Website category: restaurant
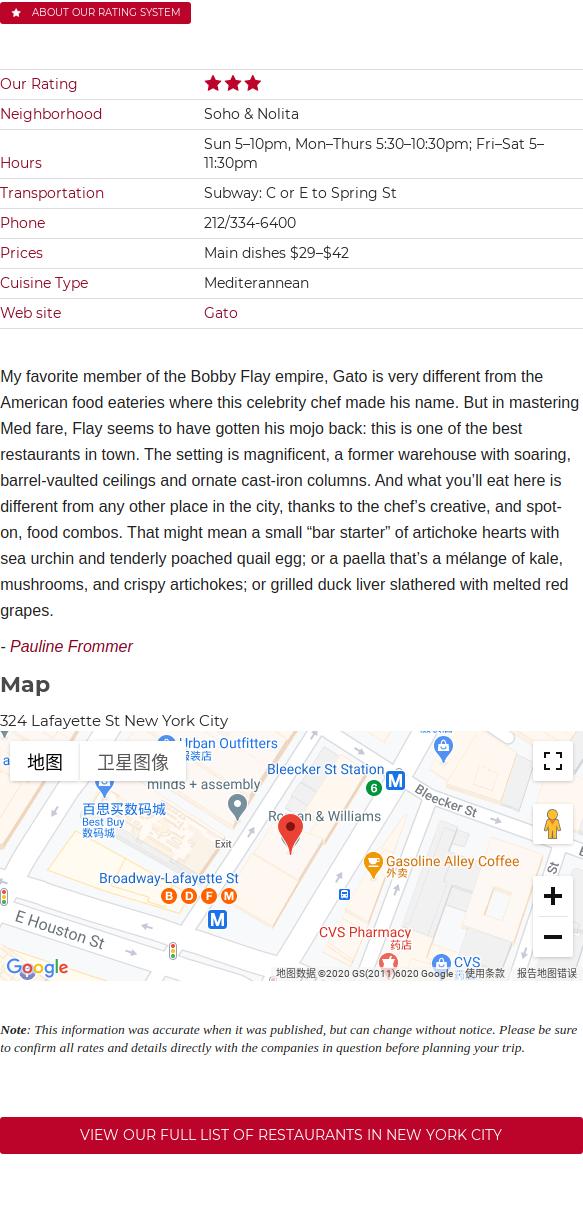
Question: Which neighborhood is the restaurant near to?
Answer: Soho & Nolita

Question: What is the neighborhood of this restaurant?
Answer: Soho & Nolita

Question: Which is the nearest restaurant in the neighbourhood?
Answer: Soho & Nolita

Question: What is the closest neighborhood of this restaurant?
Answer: Soho & Nolita

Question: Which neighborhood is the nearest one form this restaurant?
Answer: Soho & Nolita

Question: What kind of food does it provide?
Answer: Mediterannean

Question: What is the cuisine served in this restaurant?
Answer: Mediterannean

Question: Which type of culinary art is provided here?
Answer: Mediterannean

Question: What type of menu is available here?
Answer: Mediterannean

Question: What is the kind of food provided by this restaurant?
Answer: Mediterannean

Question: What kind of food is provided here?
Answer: Mediterannean

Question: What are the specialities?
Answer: Mediterannean

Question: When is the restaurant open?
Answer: Sun 510pm, MonThurs 5:3010:30pm; FriSat 511:30pm

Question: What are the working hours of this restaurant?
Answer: Sun 510pm, MonThurs 5:3010:30pm; FriSat 511:30pm

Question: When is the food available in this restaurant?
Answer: Sun 510pm, MonThurs 5:3010:30pm; FriSat 511:30pm

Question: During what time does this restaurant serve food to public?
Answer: Sun 510pm, MonThurs 5:3010:30pm; FriSat 511:30pm

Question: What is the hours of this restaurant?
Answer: Sun 510pm, MonThurs 5:3010:30pm; FriSat 511:30pm

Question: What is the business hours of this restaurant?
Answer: Sun 510pm, MonThurs 5:3010:30pm; FriSat 511:30pm

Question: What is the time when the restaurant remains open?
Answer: Sun 510pm, MonThurs 5:3010:30pm; FriSat 511:30pm

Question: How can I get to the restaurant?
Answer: Subway: C or E to Spring St

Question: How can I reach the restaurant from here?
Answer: Subway: C or E to Spring St

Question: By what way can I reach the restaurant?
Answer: Subway: C or E to Spring St

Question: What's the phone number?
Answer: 212/334-6400

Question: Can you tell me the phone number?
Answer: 212/334-6400

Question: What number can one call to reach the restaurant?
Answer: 212/334-6400

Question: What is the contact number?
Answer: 212/334-6400

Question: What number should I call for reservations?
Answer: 212/334-6400

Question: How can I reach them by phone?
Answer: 212/334-6400

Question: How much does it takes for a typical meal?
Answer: Main dishes $29$42

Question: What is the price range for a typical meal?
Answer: Main dishes $29$42

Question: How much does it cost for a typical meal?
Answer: Main dishes $29$42

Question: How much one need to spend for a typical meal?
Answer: Main dishes $29$42

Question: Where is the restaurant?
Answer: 324 Lafayette St New York City

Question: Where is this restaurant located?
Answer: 324 Lafayette St New York City

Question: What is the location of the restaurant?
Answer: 324 Lafayette St New York City

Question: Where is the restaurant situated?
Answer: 324 Lafayette St New York City

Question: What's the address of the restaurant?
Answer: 324 Lafayette St New York City

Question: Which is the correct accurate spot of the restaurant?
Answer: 324 Lafayette St New York City

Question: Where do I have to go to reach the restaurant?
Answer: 324 Lafayette St New York City